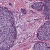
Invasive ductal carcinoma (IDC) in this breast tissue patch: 1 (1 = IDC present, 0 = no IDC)